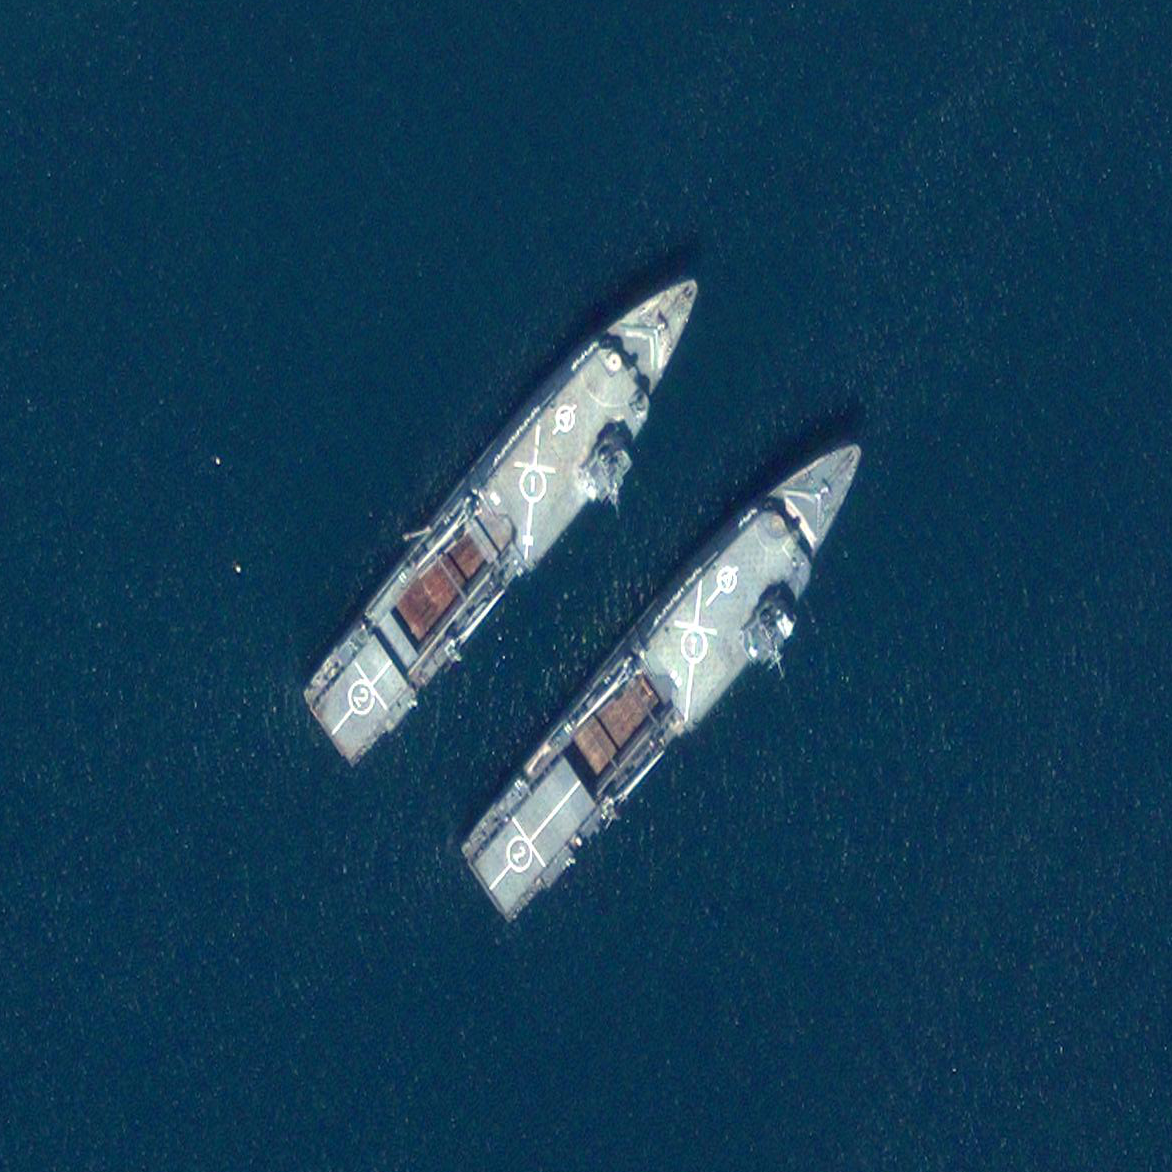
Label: combat